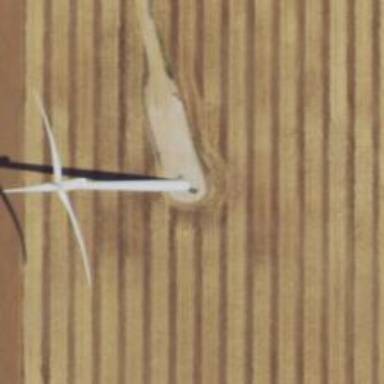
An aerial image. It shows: Wind turbine generator that utilizes wind as its source for generating electricity. It is of the horizontal axis type.